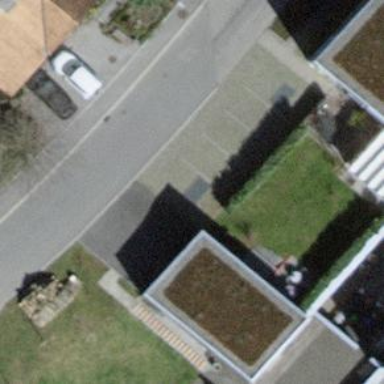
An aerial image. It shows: Garage.